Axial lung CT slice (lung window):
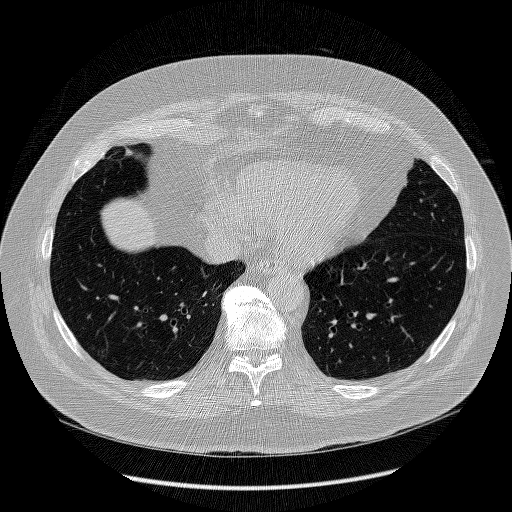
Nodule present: no